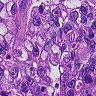
Metastatic tissue present: yes